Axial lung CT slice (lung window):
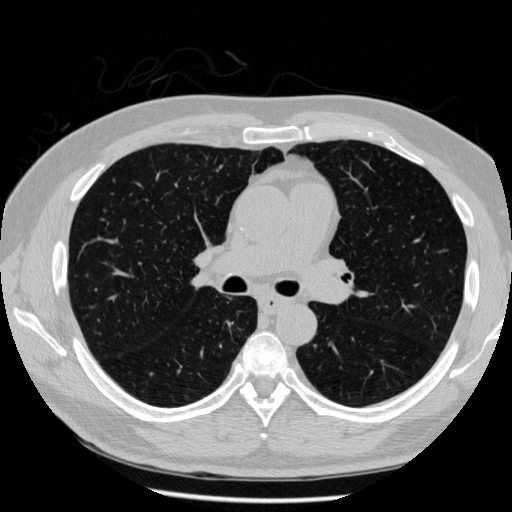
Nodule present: no